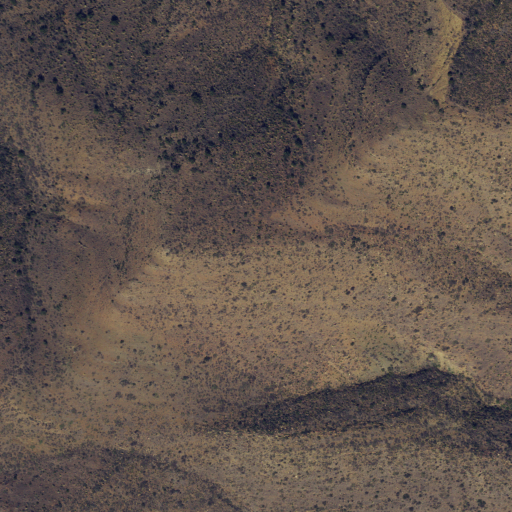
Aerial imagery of mountain in Texas named Castle Mountain containing only shrub